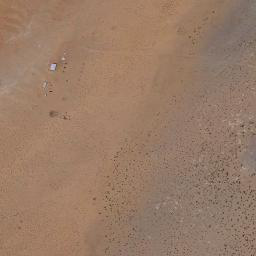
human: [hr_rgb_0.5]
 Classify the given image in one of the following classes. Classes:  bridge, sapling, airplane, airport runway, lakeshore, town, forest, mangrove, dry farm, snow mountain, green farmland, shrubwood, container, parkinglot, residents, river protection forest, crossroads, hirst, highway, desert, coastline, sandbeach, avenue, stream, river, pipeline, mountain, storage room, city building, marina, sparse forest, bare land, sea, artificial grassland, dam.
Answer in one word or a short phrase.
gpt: desert